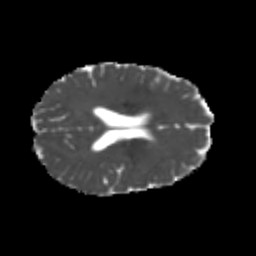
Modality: MD
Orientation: axial
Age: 23
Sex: female
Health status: healthy
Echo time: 0.074 s